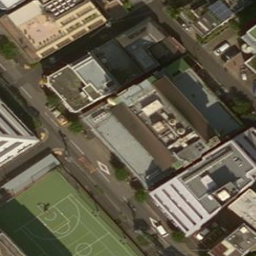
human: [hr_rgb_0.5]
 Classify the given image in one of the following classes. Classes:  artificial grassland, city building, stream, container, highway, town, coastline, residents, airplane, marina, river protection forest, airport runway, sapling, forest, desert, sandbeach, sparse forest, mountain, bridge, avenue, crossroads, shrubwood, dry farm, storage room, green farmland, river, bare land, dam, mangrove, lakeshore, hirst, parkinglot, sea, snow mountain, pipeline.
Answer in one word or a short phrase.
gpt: city building